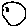
Label: moon